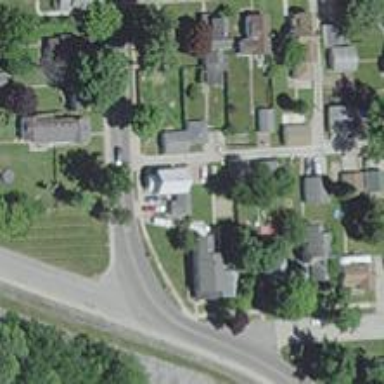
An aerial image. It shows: Alley classified as service road.